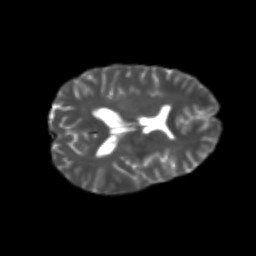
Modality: T2w
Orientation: axial
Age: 22
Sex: female
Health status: healthy
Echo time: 0.074 s